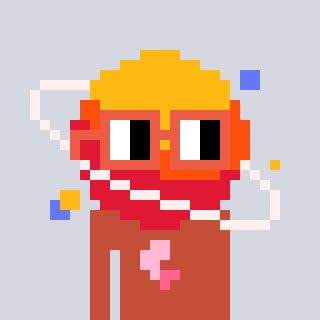
a pixel art character with square orange glasses, a saturn-shaped head and a rust-colored body on a cool background